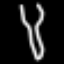
Label: fork